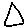
Label: triangle